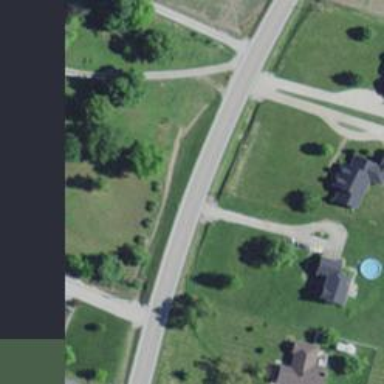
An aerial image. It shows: Secondary road.